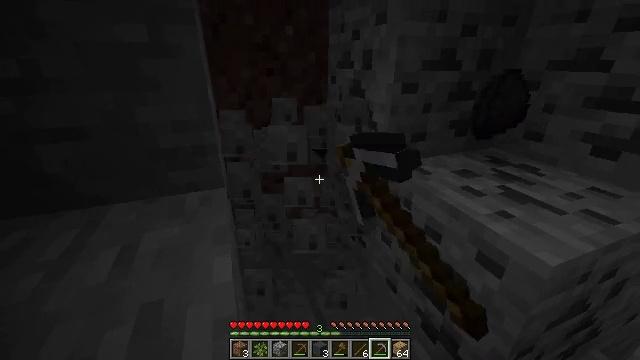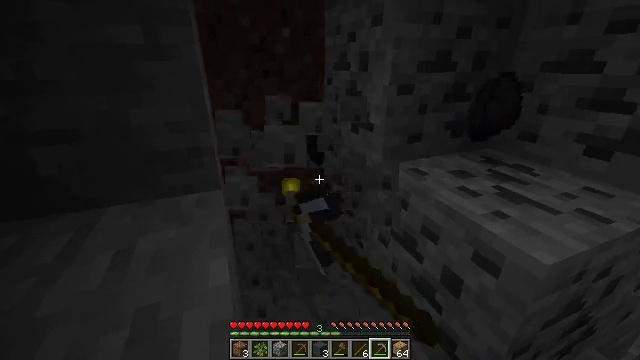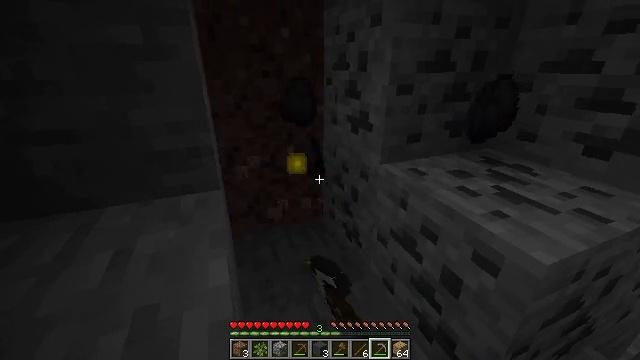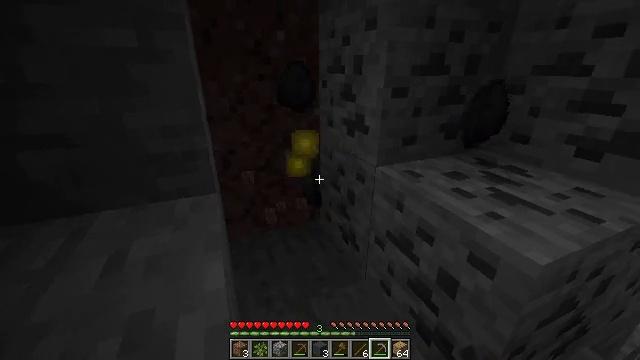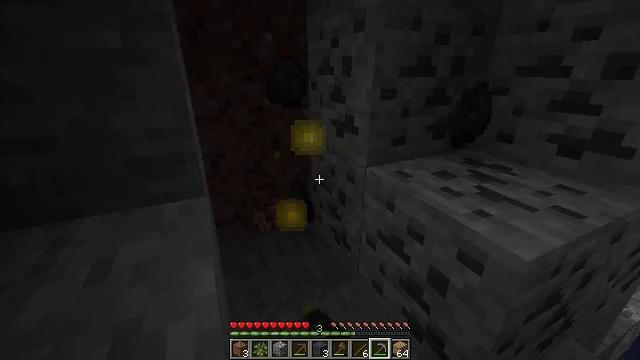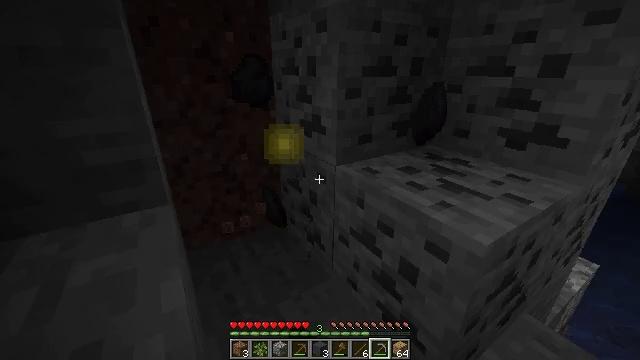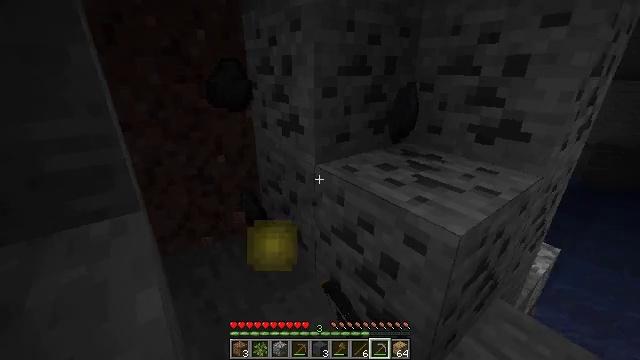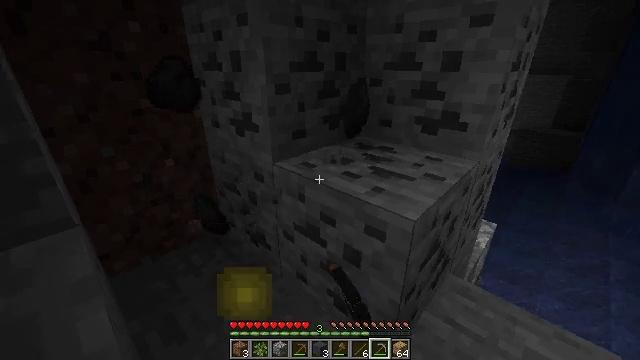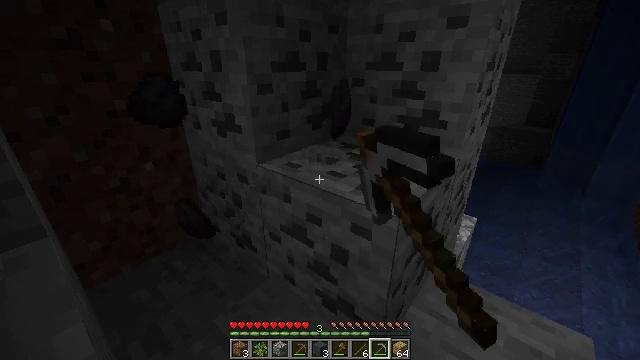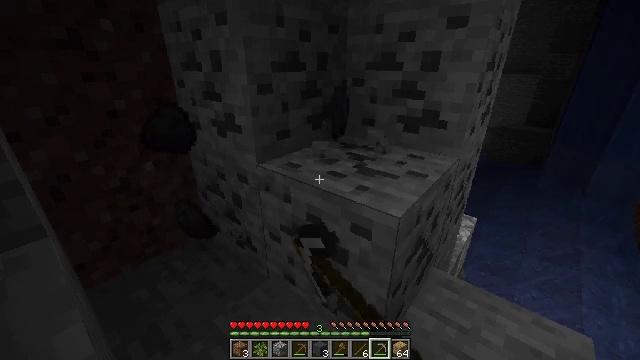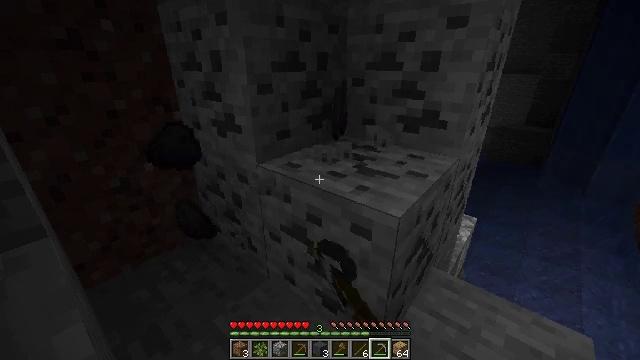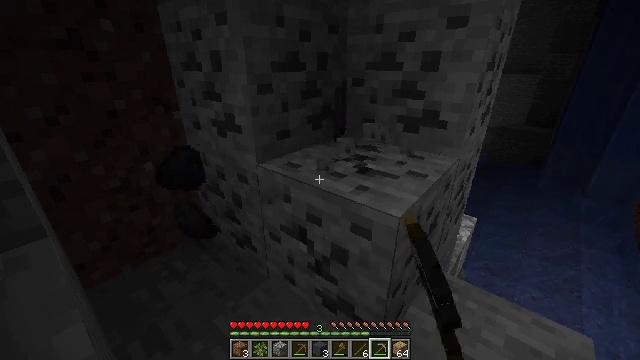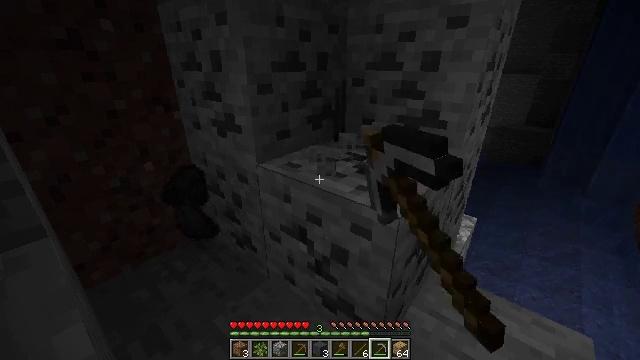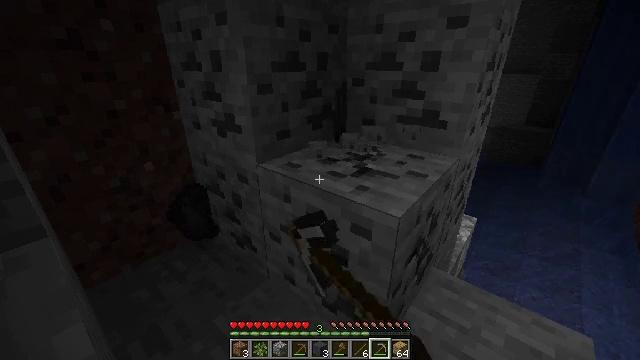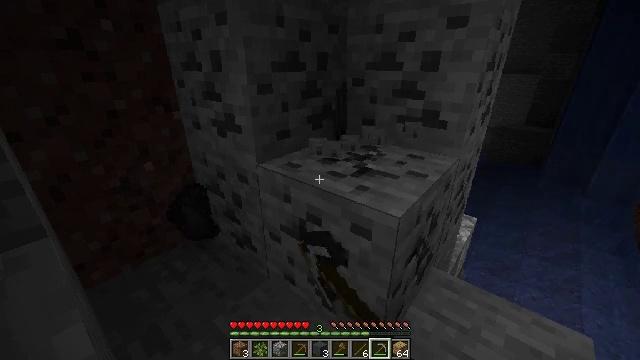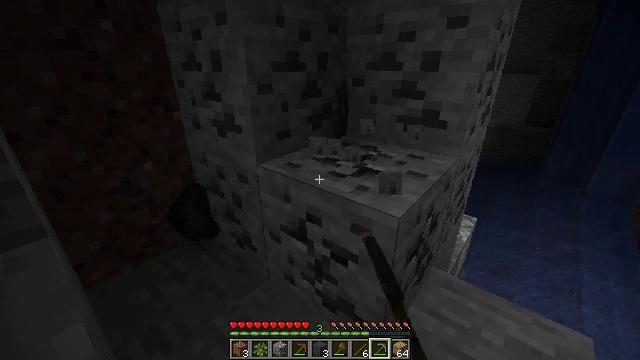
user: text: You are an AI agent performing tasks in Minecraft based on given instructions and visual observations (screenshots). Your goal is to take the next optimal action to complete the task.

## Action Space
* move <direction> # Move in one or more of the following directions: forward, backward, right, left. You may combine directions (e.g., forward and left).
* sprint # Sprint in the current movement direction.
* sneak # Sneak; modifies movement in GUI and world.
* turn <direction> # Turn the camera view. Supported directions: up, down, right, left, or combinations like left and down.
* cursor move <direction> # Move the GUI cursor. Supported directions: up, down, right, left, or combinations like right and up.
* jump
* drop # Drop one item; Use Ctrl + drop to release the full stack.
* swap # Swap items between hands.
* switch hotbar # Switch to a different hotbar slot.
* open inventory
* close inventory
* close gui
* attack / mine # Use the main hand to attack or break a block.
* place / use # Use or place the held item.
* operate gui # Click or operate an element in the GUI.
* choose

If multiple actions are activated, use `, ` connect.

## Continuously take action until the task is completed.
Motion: motion action
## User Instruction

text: Extract coal from the ore block.
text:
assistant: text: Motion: attack / mine
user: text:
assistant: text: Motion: attack / mine
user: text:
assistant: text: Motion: attack / mine
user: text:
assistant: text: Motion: turn right, attack / mine
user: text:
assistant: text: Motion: turn right, attack / mine
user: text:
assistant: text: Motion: turn right, attack / mine
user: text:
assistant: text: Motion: turn right, attack / mine
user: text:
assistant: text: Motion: turn right, attack / mine
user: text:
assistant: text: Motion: attack / mine
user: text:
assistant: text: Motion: attack / mine
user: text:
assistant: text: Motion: attack / mine
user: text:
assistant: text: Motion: attack / mine
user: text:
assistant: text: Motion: attack / mine
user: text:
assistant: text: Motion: attack / mine
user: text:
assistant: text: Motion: attack / mine
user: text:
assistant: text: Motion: attack / mine
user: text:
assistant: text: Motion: attack / mine
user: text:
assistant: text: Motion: attack / mine
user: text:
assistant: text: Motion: attack / mine
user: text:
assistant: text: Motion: attack / mine
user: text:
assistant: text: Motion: attack / mine
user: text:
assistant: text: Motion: attack / mine
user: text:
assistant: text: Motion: attack / mine
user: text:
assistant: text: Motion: attack / mine
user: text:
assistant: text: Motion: attack / mine
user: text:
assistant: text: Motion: attack / mine
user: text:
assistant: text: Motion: attack / mine
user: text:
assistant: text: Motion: attack / mine
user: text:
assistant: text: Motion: attack / mine
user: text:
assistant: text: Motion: attack / mine